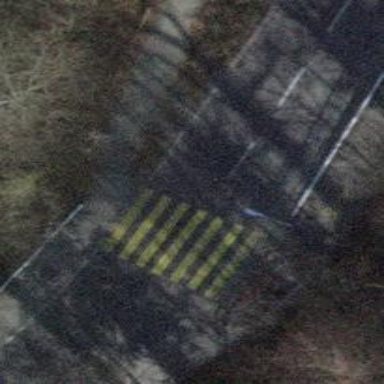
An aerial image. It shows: Secondary road with separate asphalt sidewalk.